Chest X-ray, AP view. Patient: 35 years old, sex F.
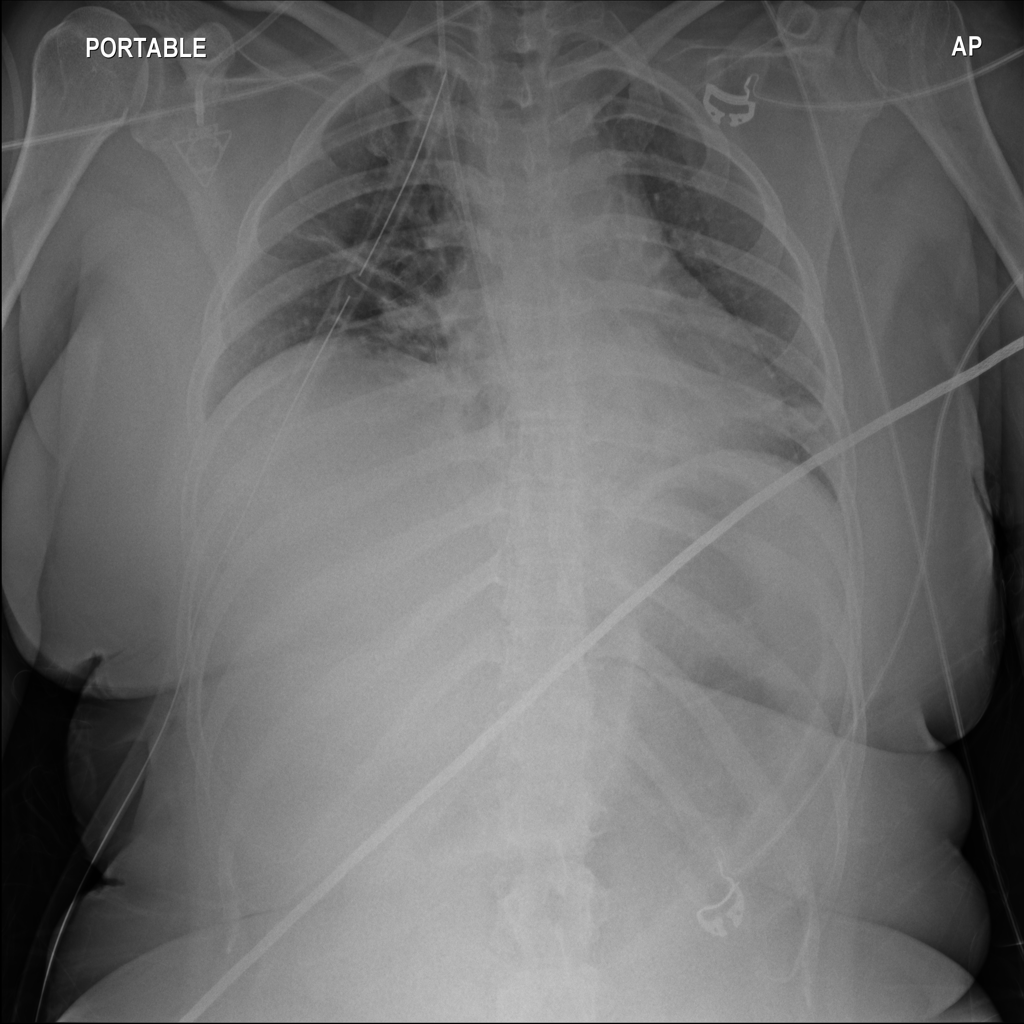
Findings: Atelectasis